Question: I'm using "jQuery Validate Unobtrusive" with ASP.NET MVC3 Razor.
I have a page with a "Comments" form, like this:
'''
public class CommentModel
{
[Required]
public string Name { get; set; }
[Required]
[DataType(DataType.EmailAddress)]
public string Email { get; set; }
[DataType(DataType.Url)]
[Display(Name = "Website URL")]
public string WebsiteUrl { get; set; }
[Required]
public string Message { get; set; }
}
'''
'''
@using (Html.BeginForm("AddComment", "Blog", new { @articleID = article.ID }))
{
<p>
@Html.LabelFor(m => m.commentModel.Name)
@Html.TextBoxFor(m => m.commentModel.Name)
@Html.ValidationMessageFor(m => m.commentModel.Name)
</p>
<p>
@Html.LabelFor(m => m.commentModel.Email)
@Html.TextBoxFor(m => m.commentModel.Email)
@Html.ValidationMessageFor(m => m.commentModel.Email)
</p>
<p>
@Html.LabelFor(m => m.commentModel.WebsiteUrl)
@Html.TextBoxFor(m => m.commentModel.WebsiteUrl)
@Html.ValidationMessageFor(m => m.commentModel.WebsiteUrl)
</p>
<p>
@Html.LabelFor(m => m.commentModel.Message)
@Html.TextAreaFor(m => m.commentModel.Message)
@Html.ValidationMessageFor(m => m.commentModel.Message)
</p>
<p>
<input type="submit" value="Submit Comment" />
</p>
}
'''
However, when the form is submitted, only 'Name' and 'Email' return a validation error, when 'Message' should be too:

If I change 'Message' from 'TextAreaFor' to 'TextBoxFor', then the validation works correctly.
Why is this, and how can I get the validation to work on my text box?
---
It might also be worth noting I've not had to write any specific jQuery for this form. I followed a tutorial which explained this isn't required as its all handled by MVC3.
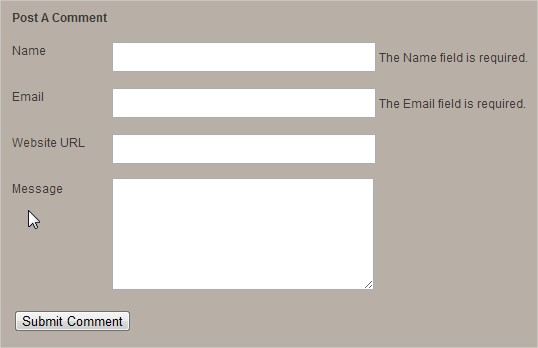
Answer: Decorate the corresponding model property with '[DataType(DataType.MultilineText)]' data annotation and use 'Html.EditorFor' Helper method.
'''
[Required]
[DataType(DataType.MultilineText)]
public string Message { get; set; }
'''
Now use '@Html.EditorFor' Helper method
'''
@Html.EditorFor(m => m.RoleDescription)
'''